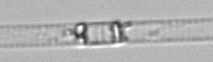
Label: Dactyliosolen_blavyanus